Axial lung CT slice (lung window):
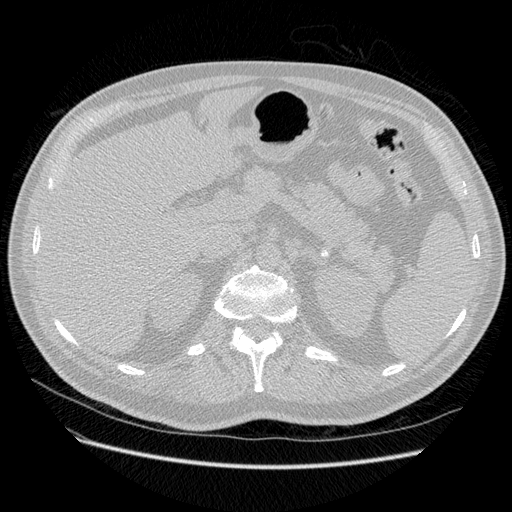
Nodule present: no